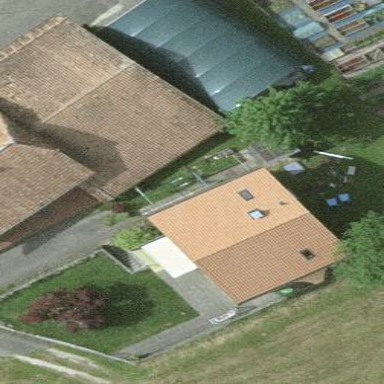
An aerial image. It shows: Residential building.